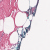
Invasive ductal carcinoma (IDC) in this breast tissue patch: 0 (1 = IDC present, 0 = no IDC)